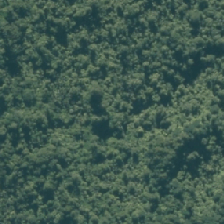
Land cover: indigenous_forest